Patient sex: M
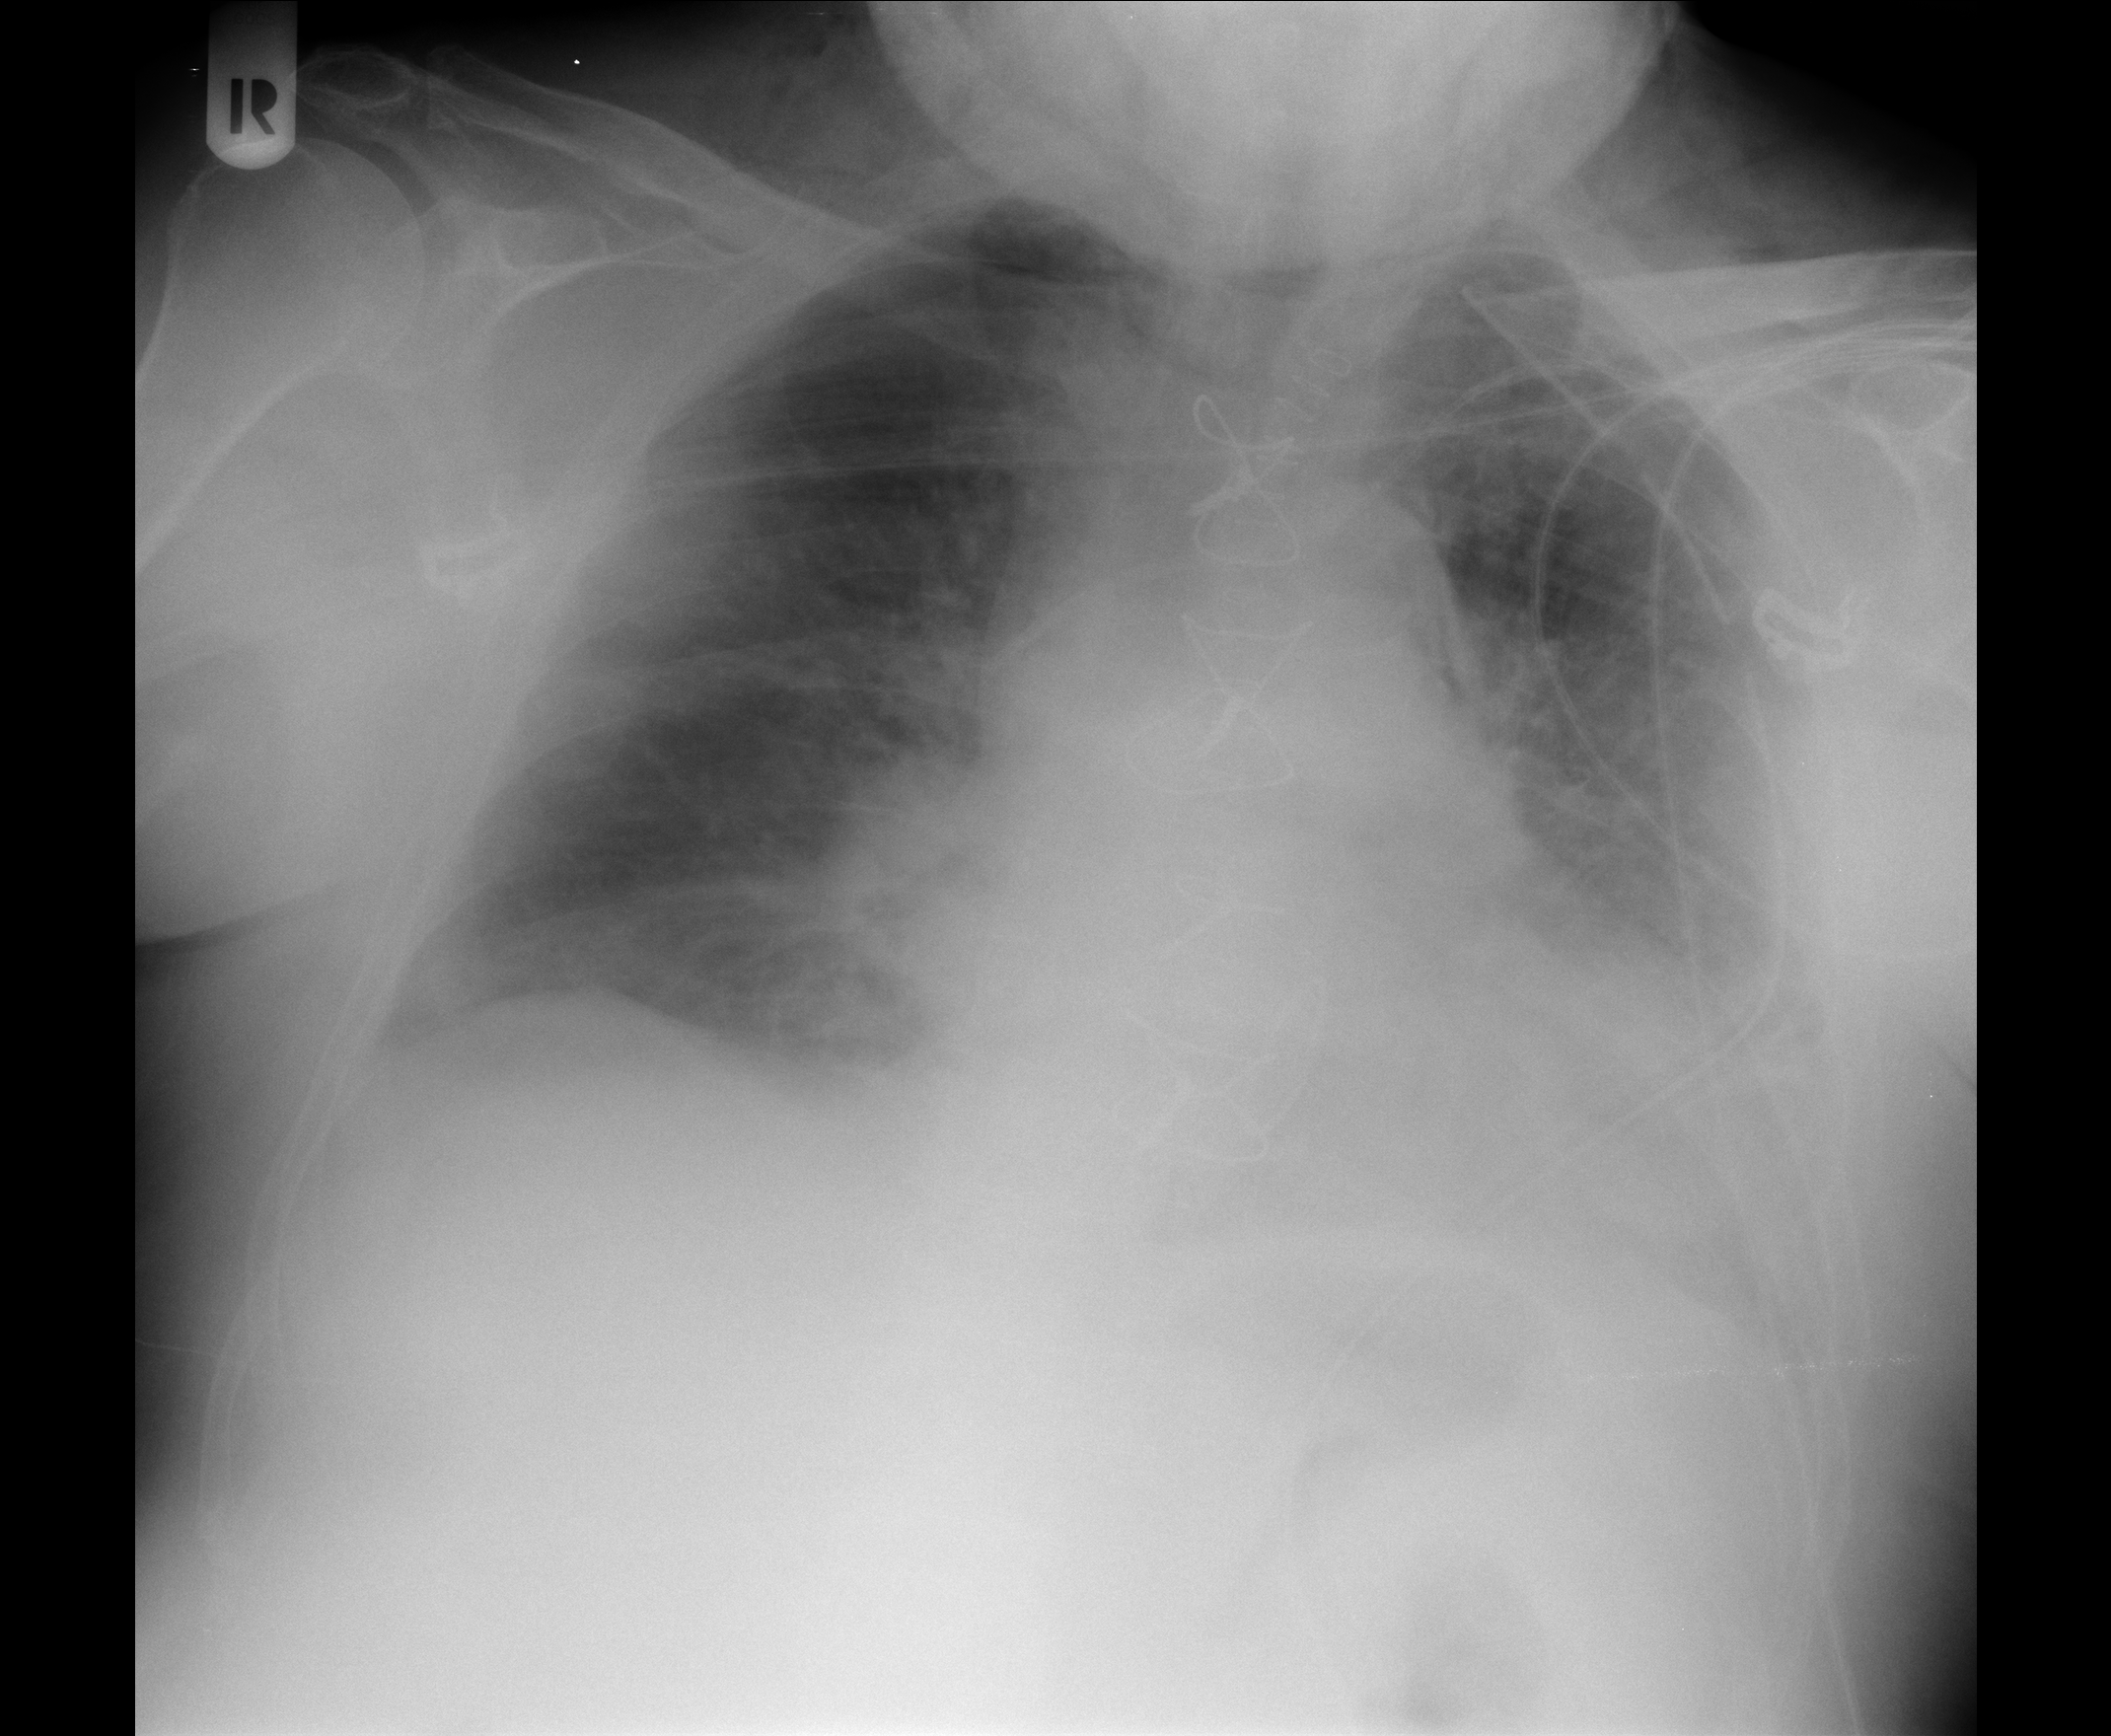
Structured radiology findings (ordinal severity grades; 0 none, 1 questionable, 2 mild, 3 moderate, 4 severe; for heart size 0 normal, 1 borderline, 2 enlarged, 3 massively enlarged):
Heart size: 2
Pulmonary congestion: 3
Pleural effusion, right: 1
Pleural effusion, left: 2
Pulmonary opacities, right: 1
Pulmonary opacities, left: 2
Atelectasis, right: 2
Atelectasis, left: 2